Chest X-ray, PA view. Patient: 50 years old, sex F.
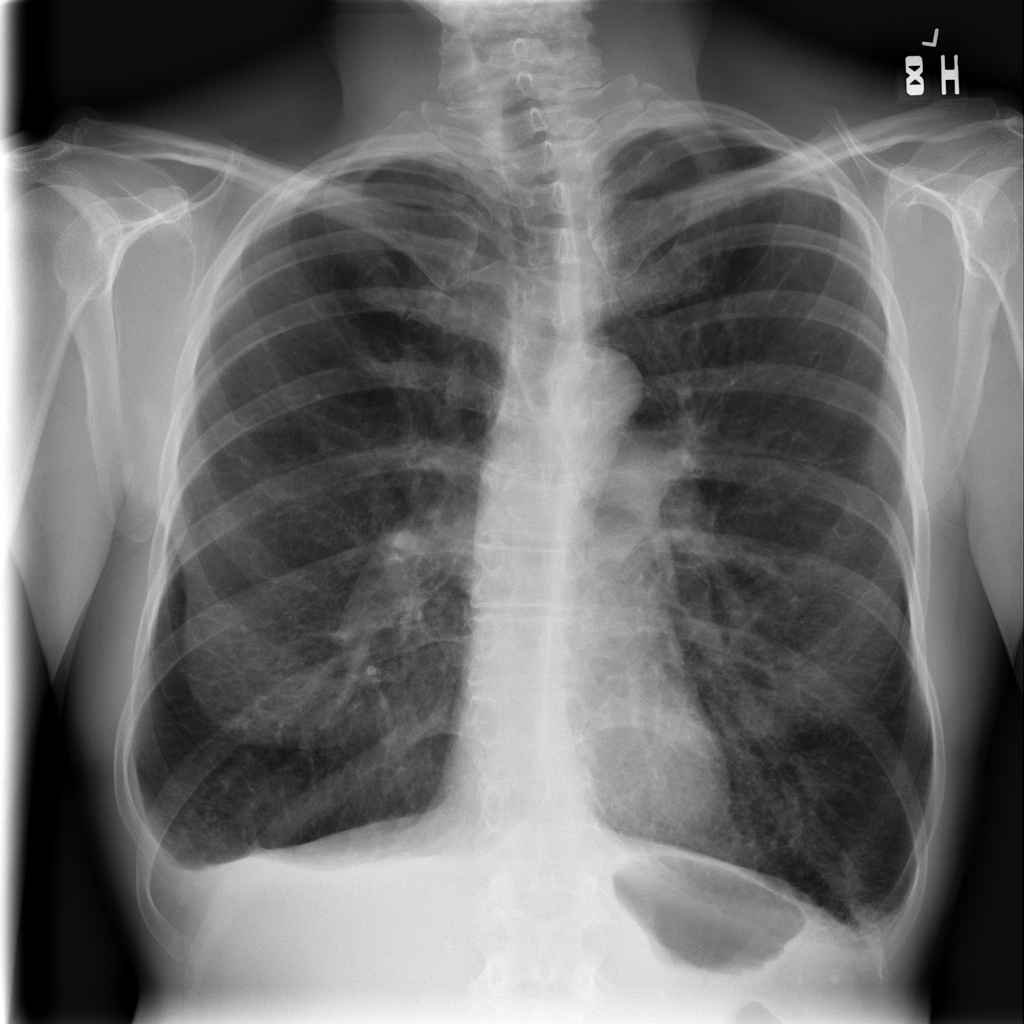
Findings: No Finding